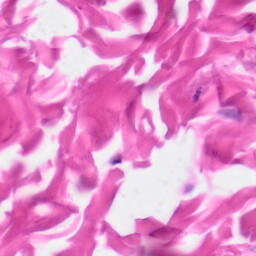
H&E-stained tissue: Skin